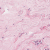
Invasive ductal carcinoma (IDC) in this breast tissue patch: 0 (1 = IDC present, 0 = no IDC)